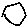
Label: hexagon